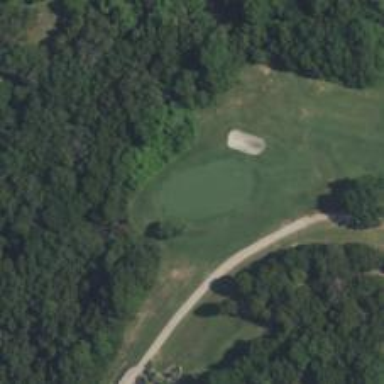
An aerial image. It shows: View of golf hole.